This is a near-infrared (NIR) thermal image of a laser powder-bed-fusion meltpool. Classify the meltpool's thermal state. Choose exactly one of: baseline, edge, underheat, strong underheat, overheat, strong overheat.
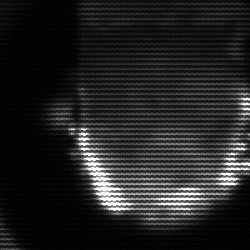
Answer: baseline